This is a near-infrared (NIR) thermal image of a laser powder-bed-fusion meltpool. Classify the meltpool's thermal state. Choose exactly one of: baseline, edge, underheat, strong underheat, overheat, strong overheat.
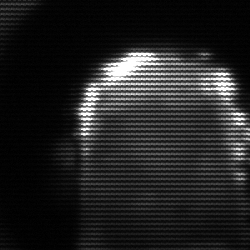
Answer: baseline